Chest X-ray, PA view. Patient: 65 years old, sex M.
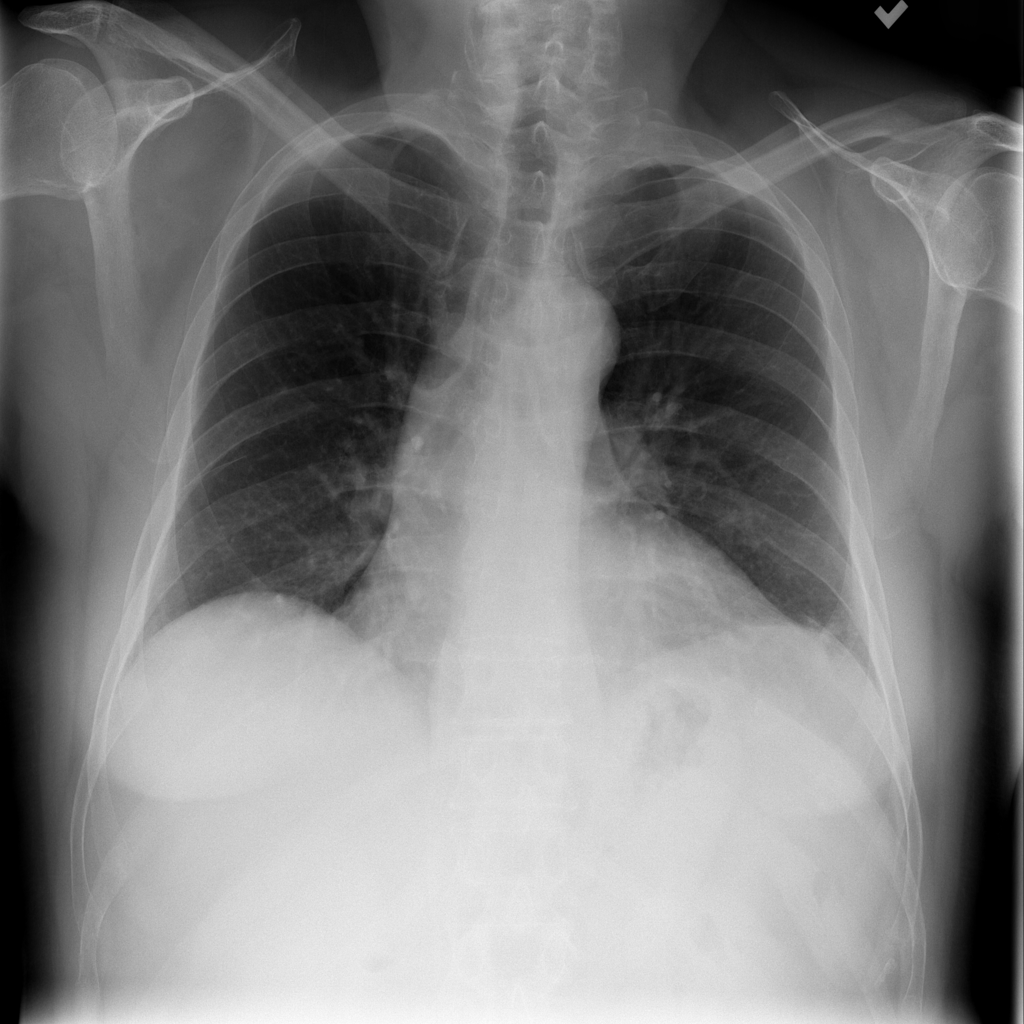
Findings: Atelectasis